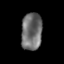
Tissue: lung
Cell type: T cells
Senescence score: 0.2082
Nuclear area (px): 757
Mean DAPI intensity: 110.151